Aerial crown-view tile of a tropical tree (Barro Colorado Island, Panama), acquired 20241014:
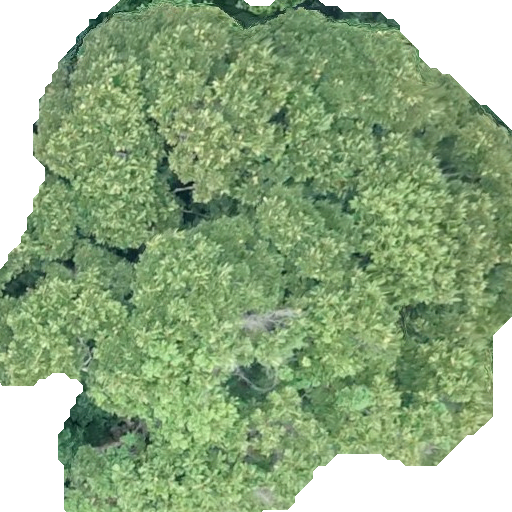
Species: Dipteryx oleifera
GBIF accepted scientific name: Dipteryx oleifera
Crown area: 350.191 m²